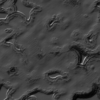
Label: not_dusty